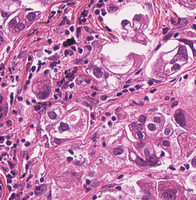
Tumor epithelial tissue: yes
Tumor-associated stroma tissue: yes
Normal tissue: no